Question: I'm using Bootstrap 3 and have already divided the top into two columns. I need to re-create the design in the sample image without using JavaScript or jQuery. So that when I click "Quick Info", a new set of columns (containing Quick Info) appears.

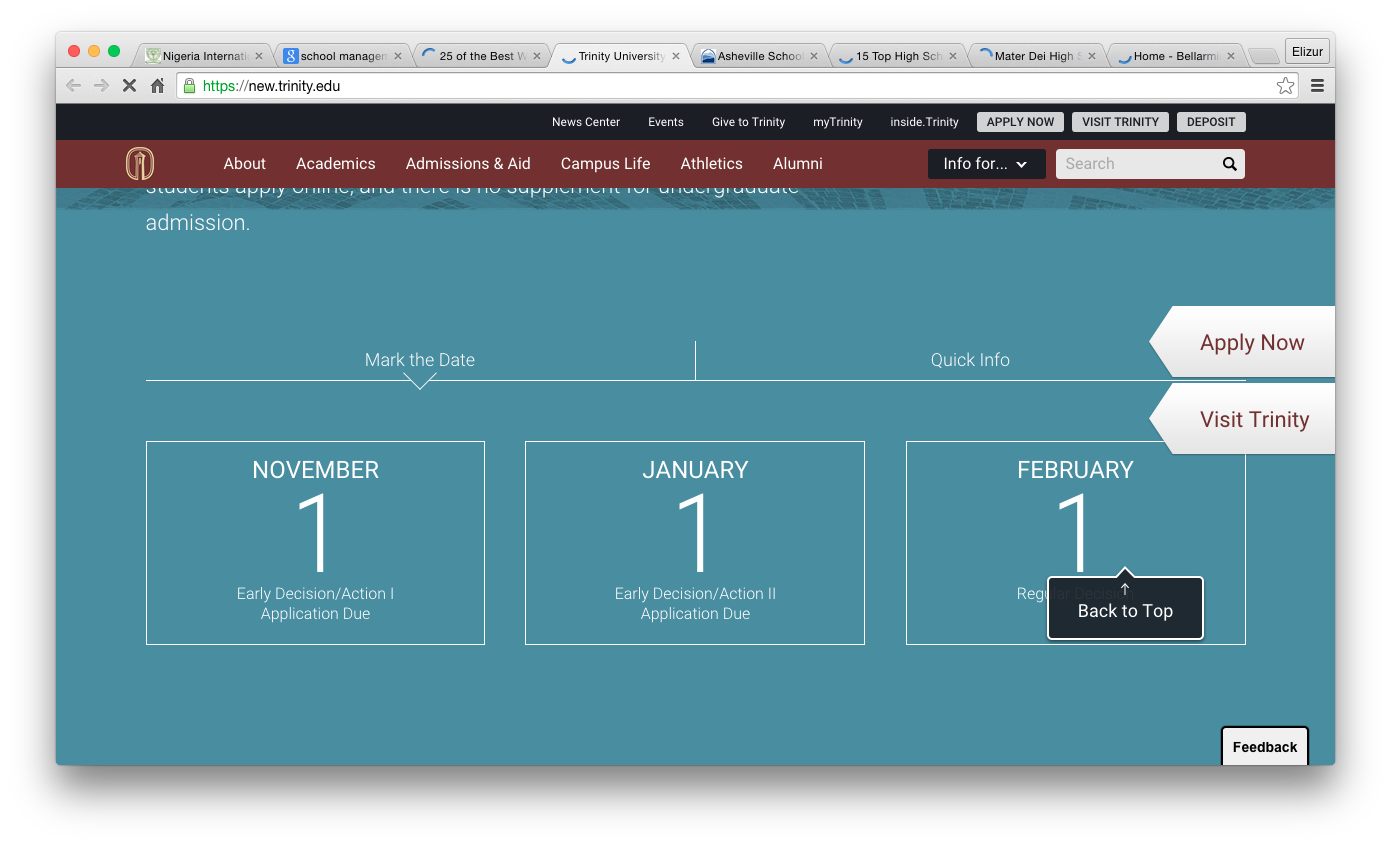
Answer: You can apply a border on the right of the left column (or the left of the right column) like this:
'''
.split-left {
text-align: center;
border-right: 1px solid black;
border-bottom: 1px solid black;
}
.split-right {
text-align: center;
border-bottom: 1px solid black;
}
'''
'''
<script src="https://ajax.googleapis.com/ajax/libs/jquery/1.11.1/jquery.min.js"></script>
<link rel="stylesheet" href="https://maxcdn.bootstrapcdn.com/bootstrap/3.3.5/css/bootstrap.min.css">
<script src="https://maxcdn.bootstrapcdn.com/bootstrap/3.3.5/js/bootstrap.min.js"></script>
<div class="container">
<div class="row">
<div class="col-xs-6 split-left">LEFT COLUMN</div>
<div class="col-xs-6 split-right">RIGHT COLUMN</div>
</div>
</div
'''